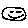
Label: smiley face